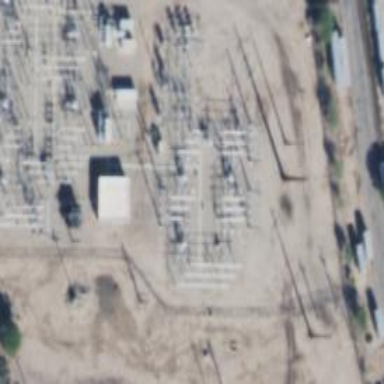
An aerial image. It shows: Switch for power supply.